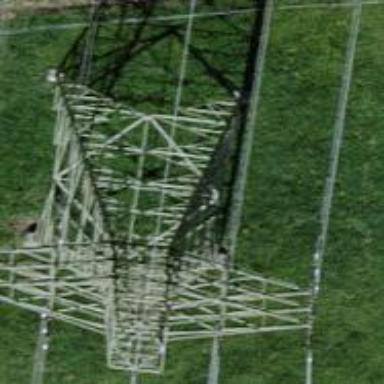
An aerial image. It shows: Power line with three cables.